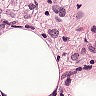
Metastatic tissue present: yes